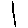
Label: line